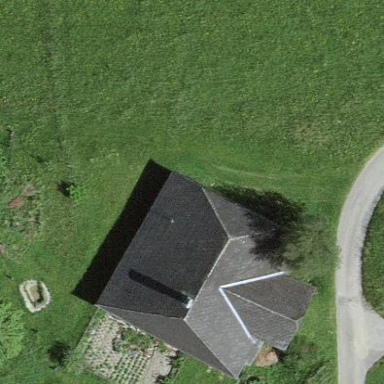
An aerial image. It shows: Farm building.